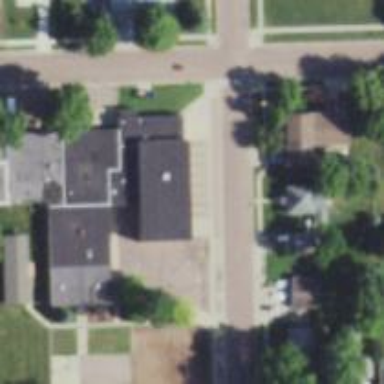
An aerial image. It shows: School building.